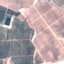
Land use / land cover: PermanentCrop